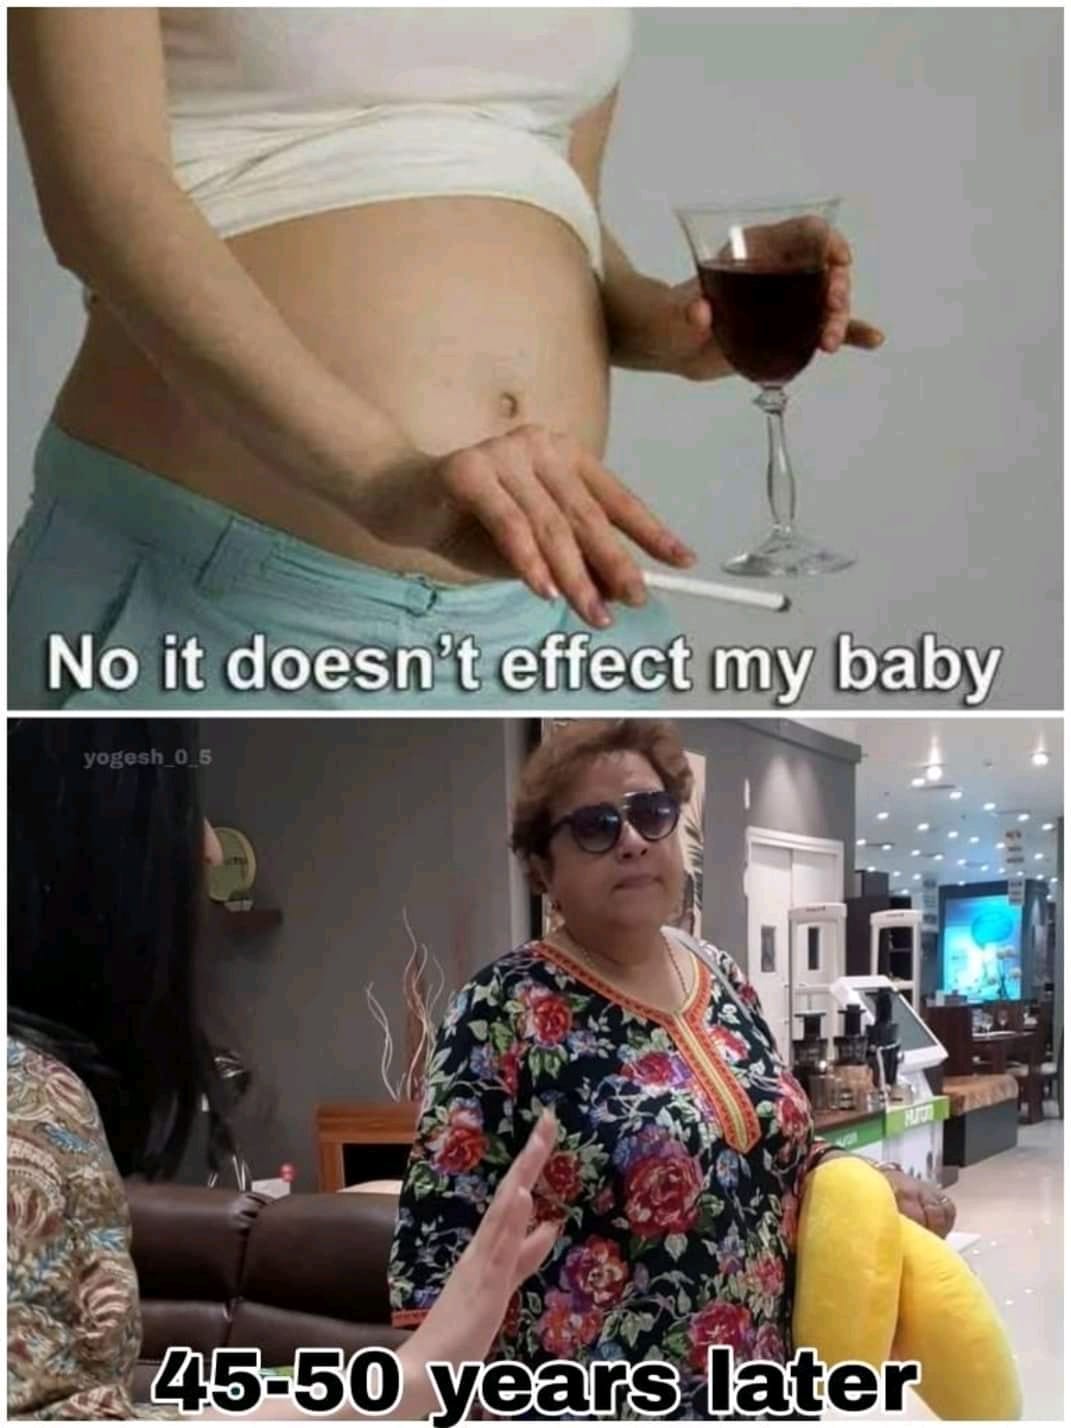
Caption: No it doesn't effect my baby     45-50 years later
Label: hate